Question: Say I define two #define preprocessor directives:
'''
#define TEST
#define TESTOFF
'''
Now my code is organized in TEST and TESTOFF #if directives, e.g.:
'''
#if TEST
...
#endif
...MORE CODE...
#if TESTOFF
...
#endif
'''
It often happens that one '#if' region, say the '#if TEST' region, becomes collapsible while the other ('#if TESTOFF' region) is not.
Since this is a strange phenomenon that some might've never encountered, I'm appending a snapshot of the issue in question:

Does anyone know what parameters define this behavior behavior of the '#if' preprocessor directive?
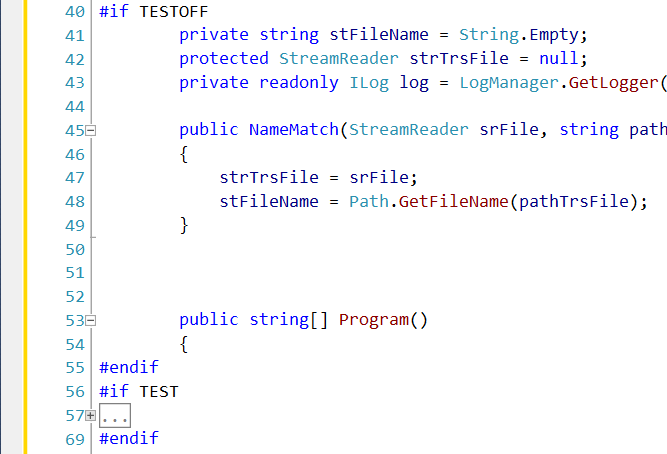
Answer: If the '#If' test is false, then obviously all of the code within (no matter what it's structure may be) is dead code. It makes sense to offer to collapse these sections.
If the '#If' test is true, then arbitrary code may be contained within. So the collapse options are based on the structure. And no collapse is offered on the arbitrary '#If' test.